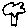
Label: tree